Lunar surface albedo tile
Center latitude: -37.792
Center longitude: -17.357
Resolution (meters per pixel, mean): 140.9
Tile area (km^2): 20241.07
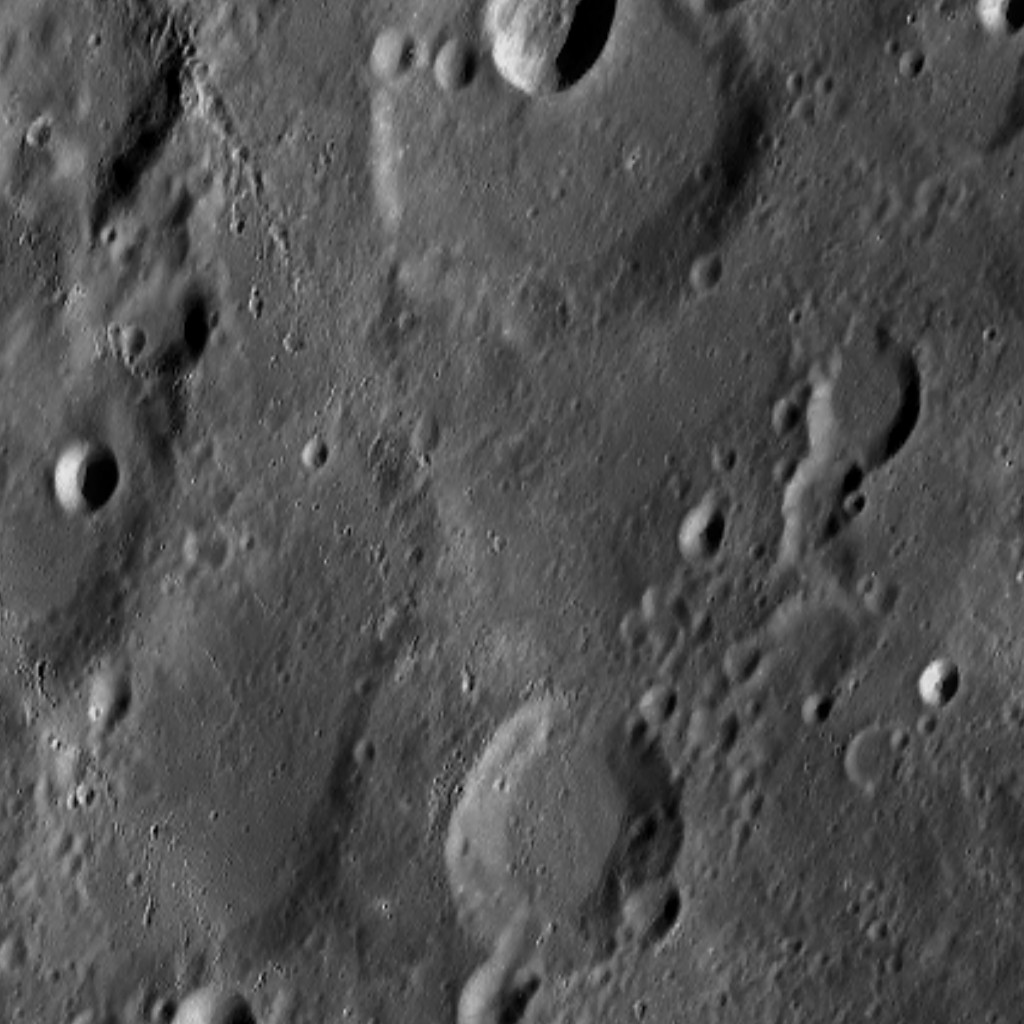